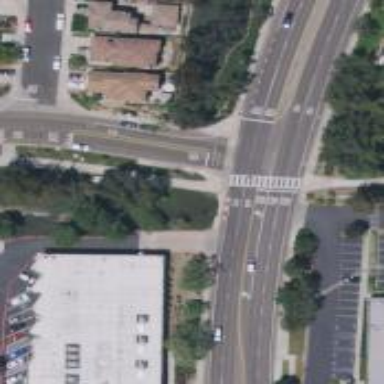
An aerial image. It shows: Marked road crossing.